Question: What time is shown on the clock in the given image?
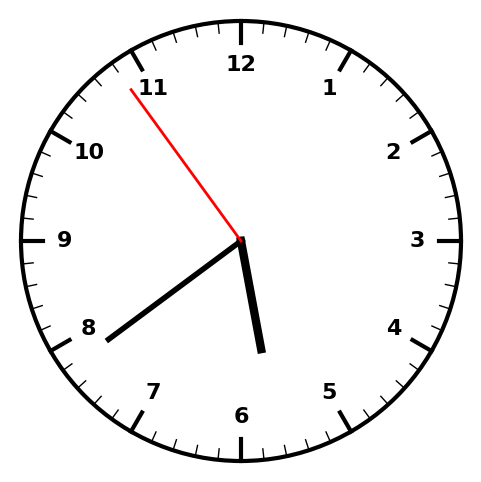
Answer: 05:38:54